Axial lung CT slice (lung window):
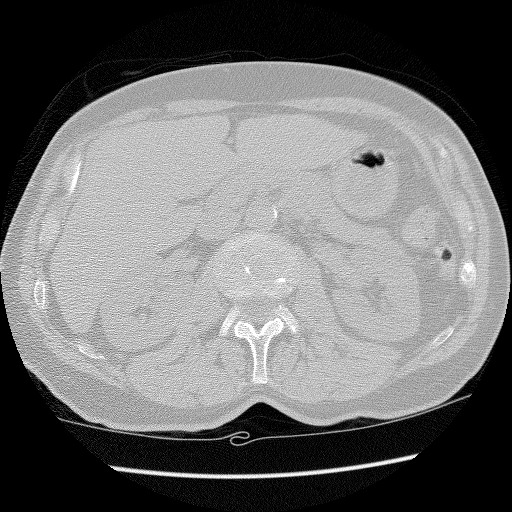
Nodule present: no